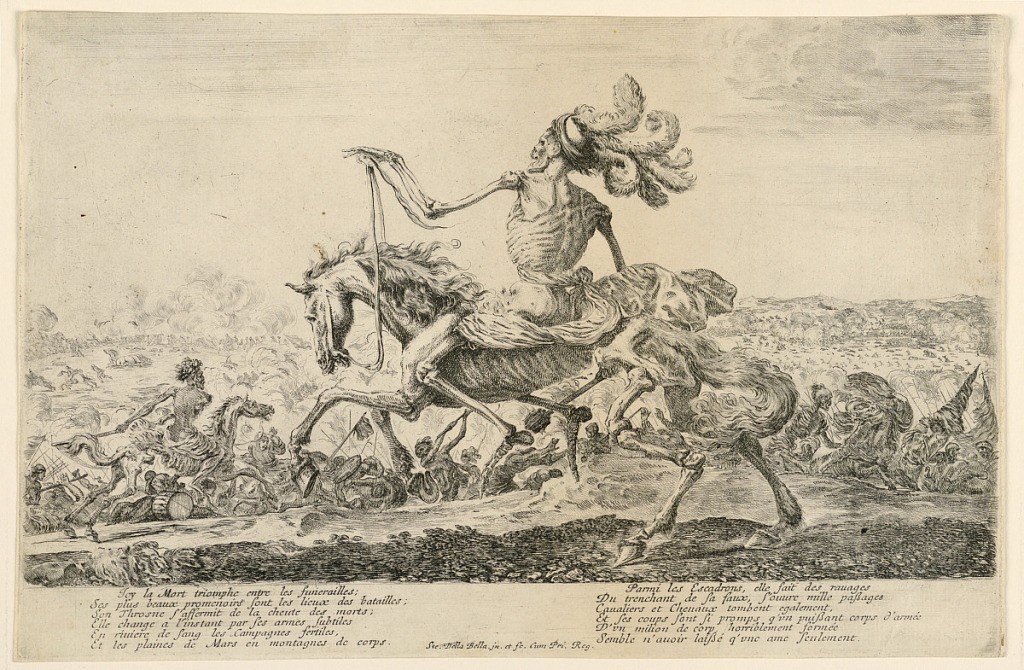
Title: Death During a Battle
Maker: Stefano della Bella, Italian, 1610–1664
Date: ca. 1663
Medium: Etching on paper
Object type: Print
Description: Two Deaths on horseback, others on foot in action. Two volumns of vines in the bottom margin.